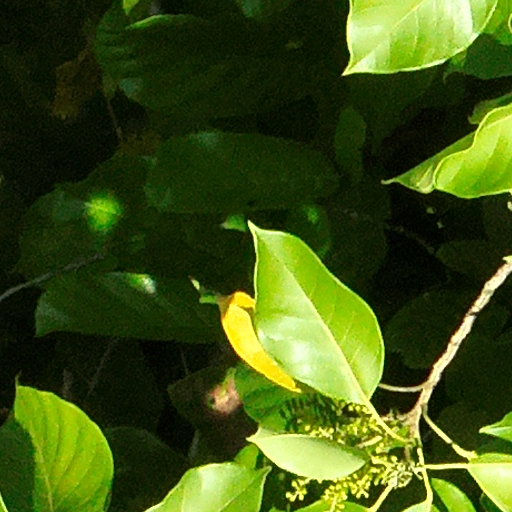
Species: Hieronyma alchorneoides
GBIF accepted scientific name: Hieronyma alchorneoides
Crown area (m\u00b2): 32.522